Question: I know how to do this but I don't know how to do it without a loop.
Basically, for each 'CustomerID + PaymentID', I want to populate the column '"SumOfAmount"' with the total. The total will repeat for each row of that 'CustomerID + PaymentID'.

How would I go about doing this without a loop?
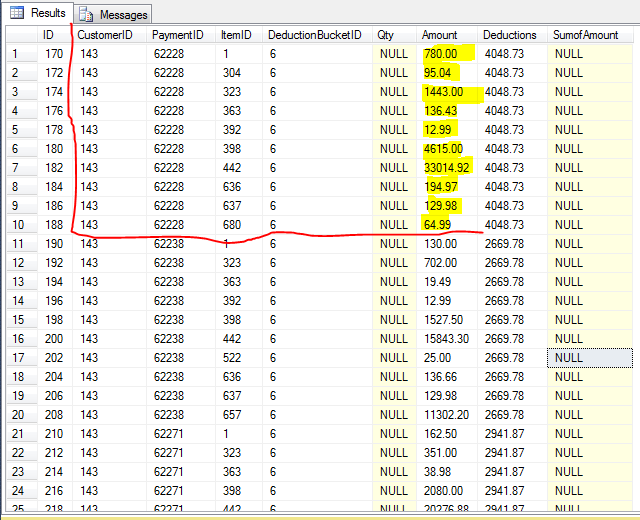
Answer: Try using a <URL>:
'''
SELECT ID, CustomerID, PaymentID, ItemID, DeductionBucketID, Qty, Amount, Deductions
, SUM(Amount) OVER (PARTITION BY CustomerID, PaymentID) AS SumofAmount
FROM ...
'''